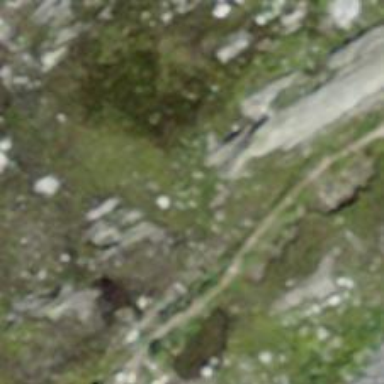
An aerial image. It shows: Path.